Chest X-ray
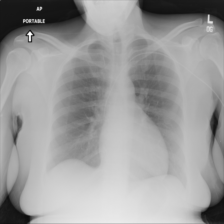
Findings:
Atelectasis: negative
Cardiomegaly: negative
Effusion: negative
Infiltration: negative
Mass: negative
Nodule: negative
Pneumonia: negative
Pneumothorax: negative
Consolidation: negative
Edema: negative
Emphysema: negative
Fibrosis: negative
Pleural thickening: negative
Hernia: negative